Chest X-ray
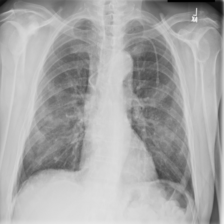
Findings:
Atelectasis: negative
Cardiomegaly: negative
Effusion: negative
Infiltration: negative
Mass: negative
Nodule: negative
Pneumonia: negative
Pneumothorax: negative
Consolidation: negative
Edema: negative
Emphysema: negative
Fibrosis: negative
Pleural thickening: negative
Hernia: negative